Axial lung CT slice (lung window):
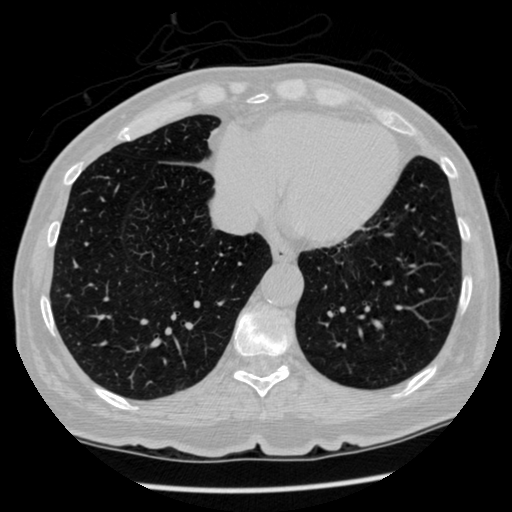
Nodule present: no